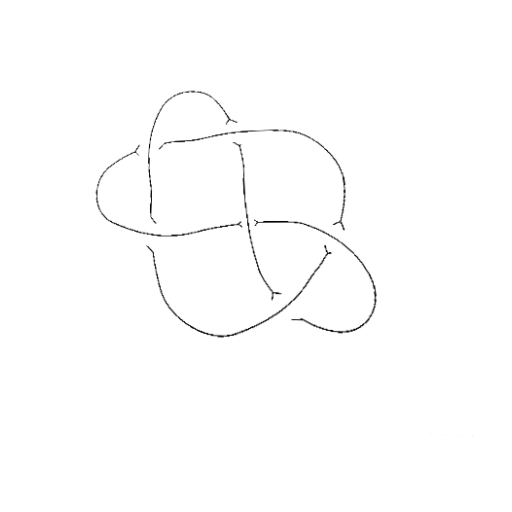
Crossing number: 6